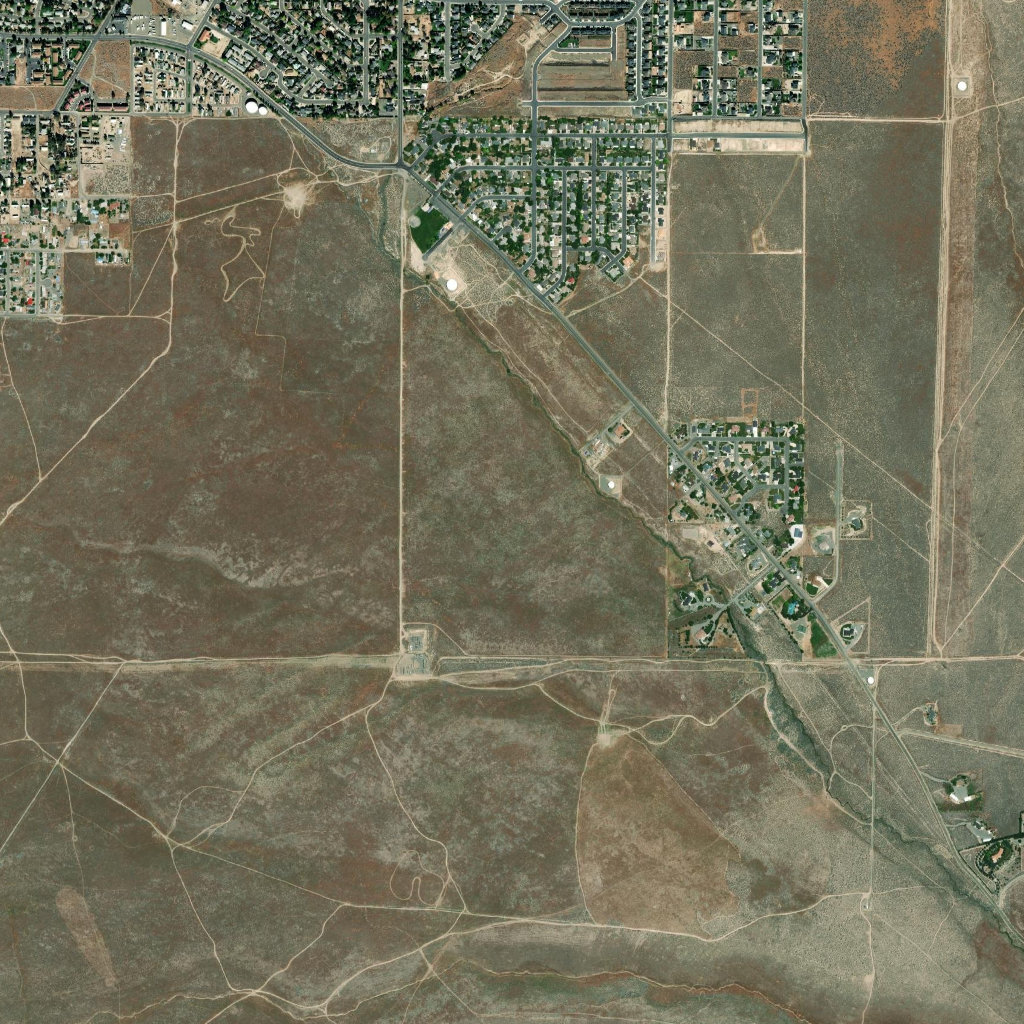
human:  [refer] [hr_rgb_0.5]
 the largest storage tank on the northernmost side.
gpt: <box>[[23, 9, 25, 11, 0]]</box>